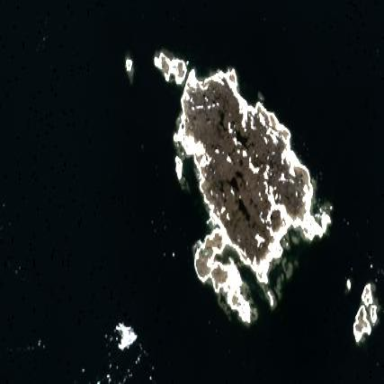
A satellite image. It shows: Island with natural coastline.